【题型】解答题　【知识点】函数　【难度】easy
（1）求函数 $y = \cos x + |\cos x|$ 的最小正周期；

（2）函数 $f(x) = a\sin\omega x + b\cos\omega x + 1 \ (ab \neq 0)$ 的最小正周期为 $\pi$，求 $\omega$ 的值.
【解答】
【答案】 （1）$T = 2\pi$；（2）$\omega = \pm 2$.

【分析】 （1）作出函数的大致图象，结合函数图象即可得解；

（2）先利用辅助角公式化一，再根据正弦函数的周期性即可得解.

【详解】 （1）由题意知 $y = \begin{cases} 2\cos x, & x \in \left[-\frac{\pi}{2} + 2k\pi, \frac{\pi}{2} + 2k\pi\right] \\ 0, & x \in \left[\frac{\pi}{2} + 2k\pi, \frac{3\pi}{2} + 2k\pi\right] \end{cases}, \ k \in \mathbf{Z}$，

作出函数图象如图所示：

由图知周期为 $T = 2\pi$；

（2）$f(x) = a\sin\omega x + b\cos\omega x + 1$

$= \sqrt{a^2 + b^2}\sin(\omega x + \varphi) + 1$ （其中 $\sin\varphi = \frac{b}{\sqrt{a^2+b^2}}, \ \cos\varphi = \frac{a}{\sqrt{a^2+b^2}}$），

由 $T = \frac{2\pi}{|\omega|} = \pi$，知 $|\omega| = 2$，即 $\omega = \pm 2$.
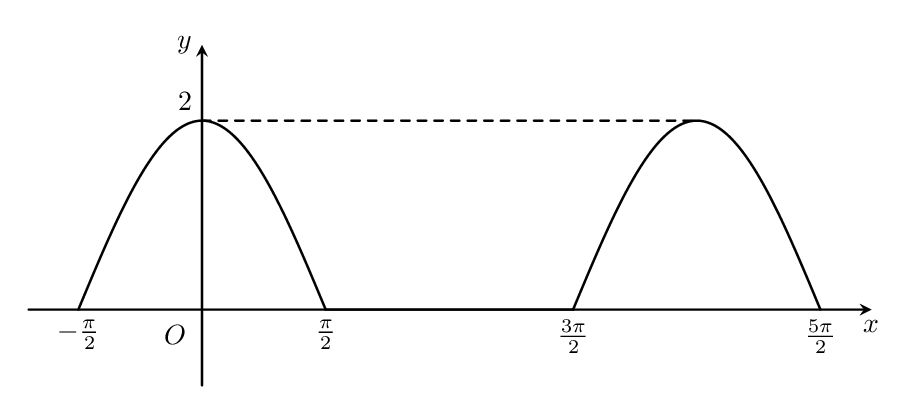